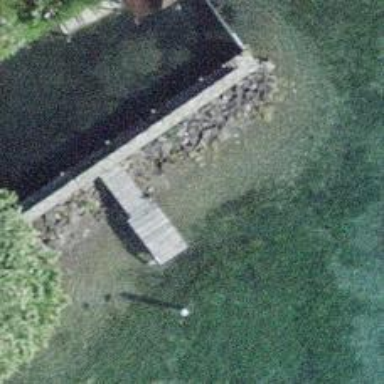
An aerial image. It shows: Man-made pier.